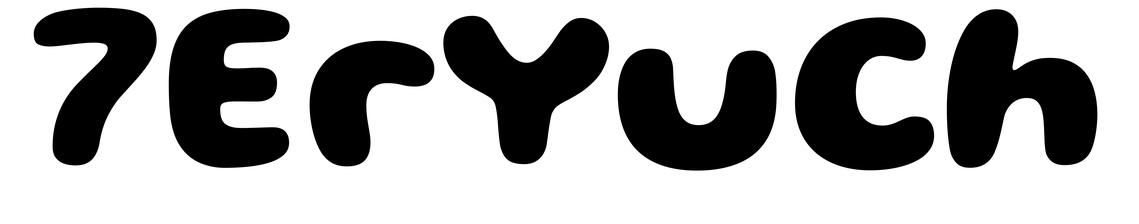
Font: Gluten_Bold